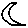
Label: moon